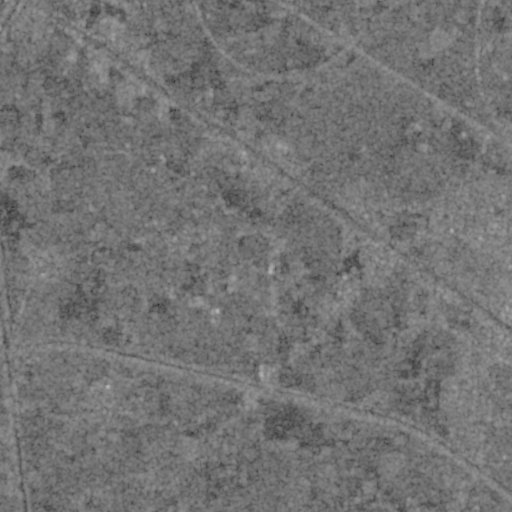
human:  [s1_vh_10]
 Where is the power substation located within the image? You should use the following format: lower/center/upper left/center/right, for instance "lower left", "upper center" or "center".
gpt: The power substation is located in the upper left of the image.
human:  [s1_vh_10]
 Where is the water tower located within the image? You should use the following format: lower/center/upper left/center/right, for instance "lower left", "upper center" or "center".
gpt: The water tower is located in the center right of the image.
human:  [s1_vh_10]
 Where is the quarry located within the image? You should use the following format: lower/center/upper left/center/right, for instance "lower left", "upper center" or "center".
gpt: There is no quarry in the image.

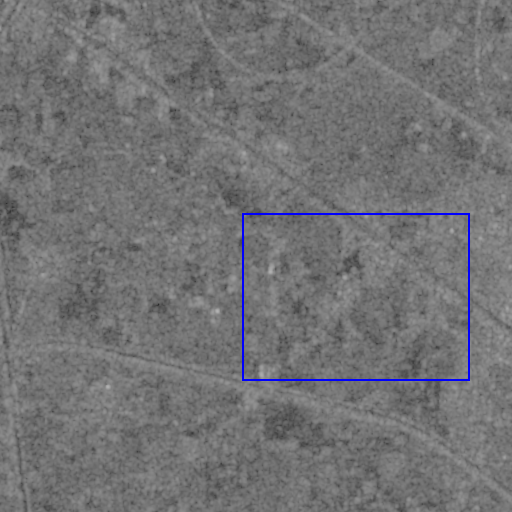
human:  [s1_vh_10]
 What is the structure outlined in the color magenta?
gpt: There is no magenta outline.
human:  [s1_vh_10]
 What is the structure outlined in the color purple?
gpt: There is no structure outlined in purple.